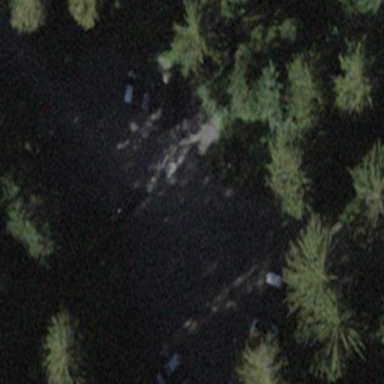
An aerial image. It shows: Parking area with surface.